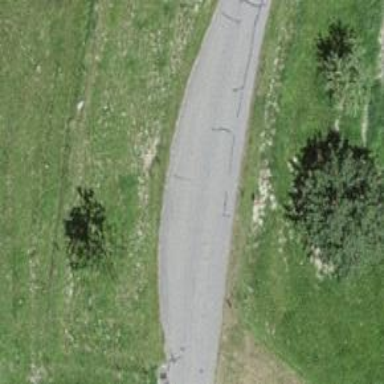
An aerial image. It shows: Passing place on the road.